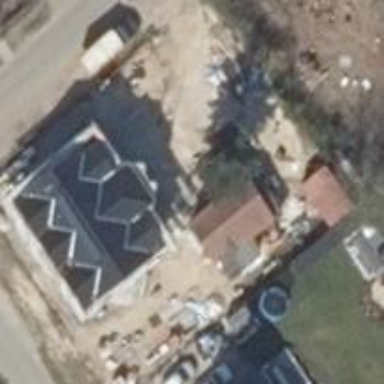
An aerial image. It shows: Detached building with gabled roof.